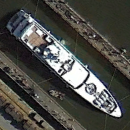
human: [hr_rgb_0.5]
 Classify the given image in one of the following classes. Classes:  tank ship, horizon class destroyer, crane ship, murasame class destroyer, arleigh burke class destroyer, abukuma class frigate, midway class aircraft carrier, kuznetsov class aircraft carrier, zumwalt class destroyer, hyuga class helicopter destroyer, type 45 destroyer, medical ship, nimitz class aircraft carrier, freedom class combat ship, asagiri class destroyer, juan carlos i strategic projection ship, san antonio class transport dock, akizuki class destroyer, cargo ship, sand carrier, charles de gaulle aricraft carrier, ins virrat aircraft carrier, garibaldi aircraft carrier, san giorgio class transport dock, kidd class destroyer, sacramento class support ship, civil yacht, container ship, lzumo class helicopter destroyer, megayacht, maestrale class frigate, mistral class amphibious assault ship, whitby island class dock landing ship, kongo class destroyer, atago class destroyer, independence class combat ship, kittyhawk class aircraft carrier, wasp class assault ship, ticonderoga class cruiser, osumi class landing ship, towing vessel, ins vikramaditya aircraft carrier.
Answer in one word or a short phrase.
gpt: Megayacht